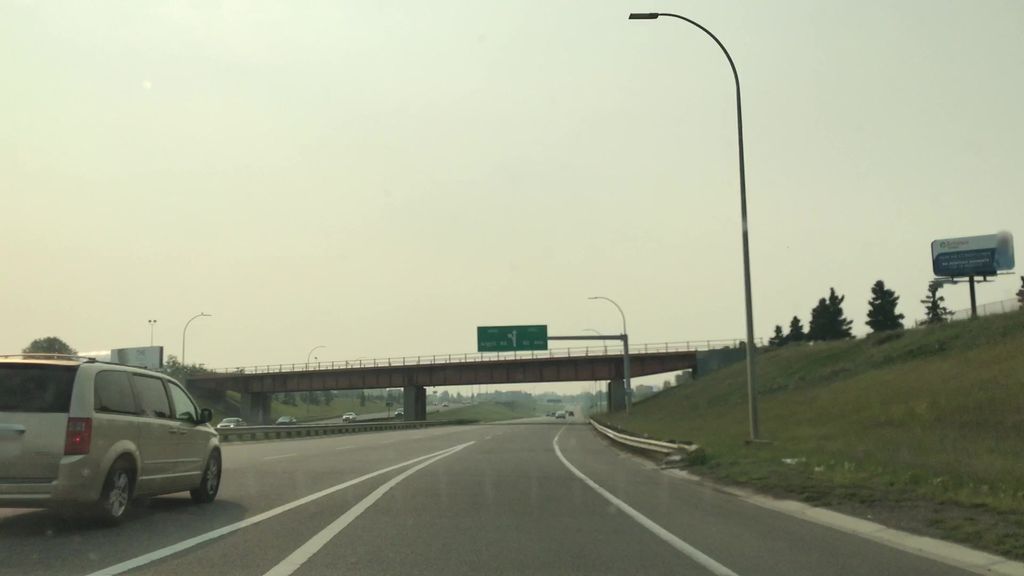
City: edmonton